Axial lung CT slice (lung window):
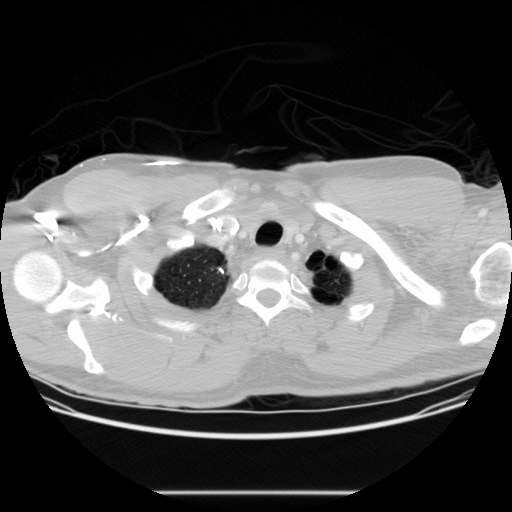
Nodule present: no